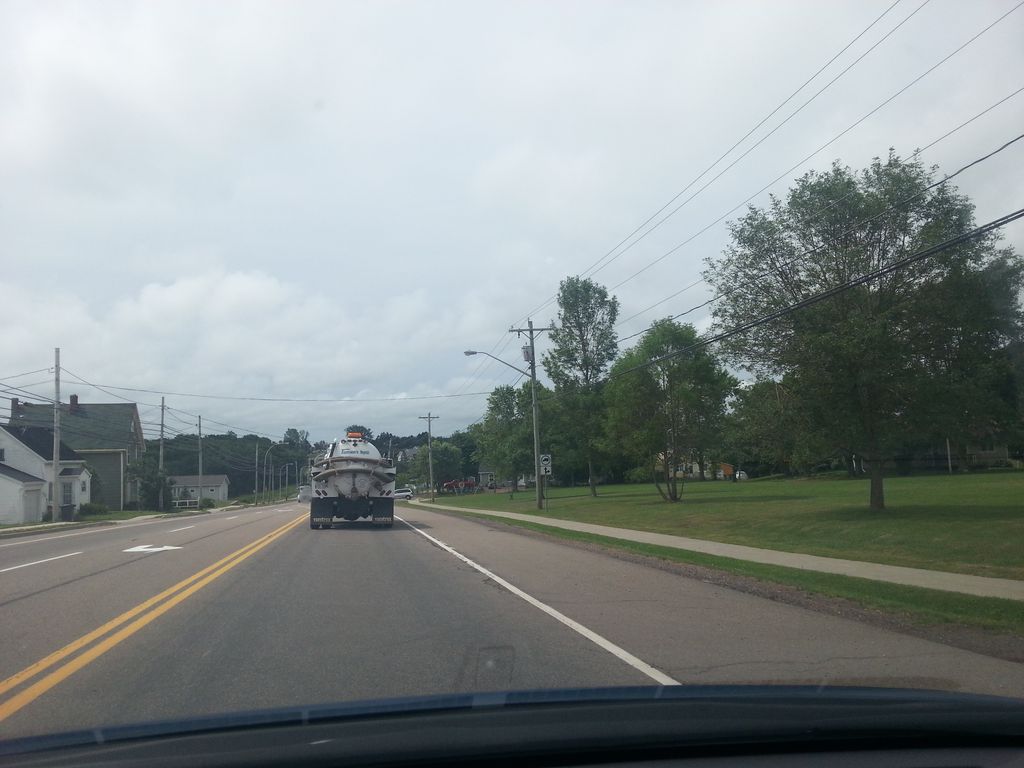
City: charlottetown